Field crop: tomato
Growth stage: 2
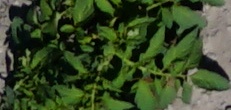
Species: tomato